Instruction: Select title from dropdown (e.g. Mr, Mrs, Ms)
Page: traveler
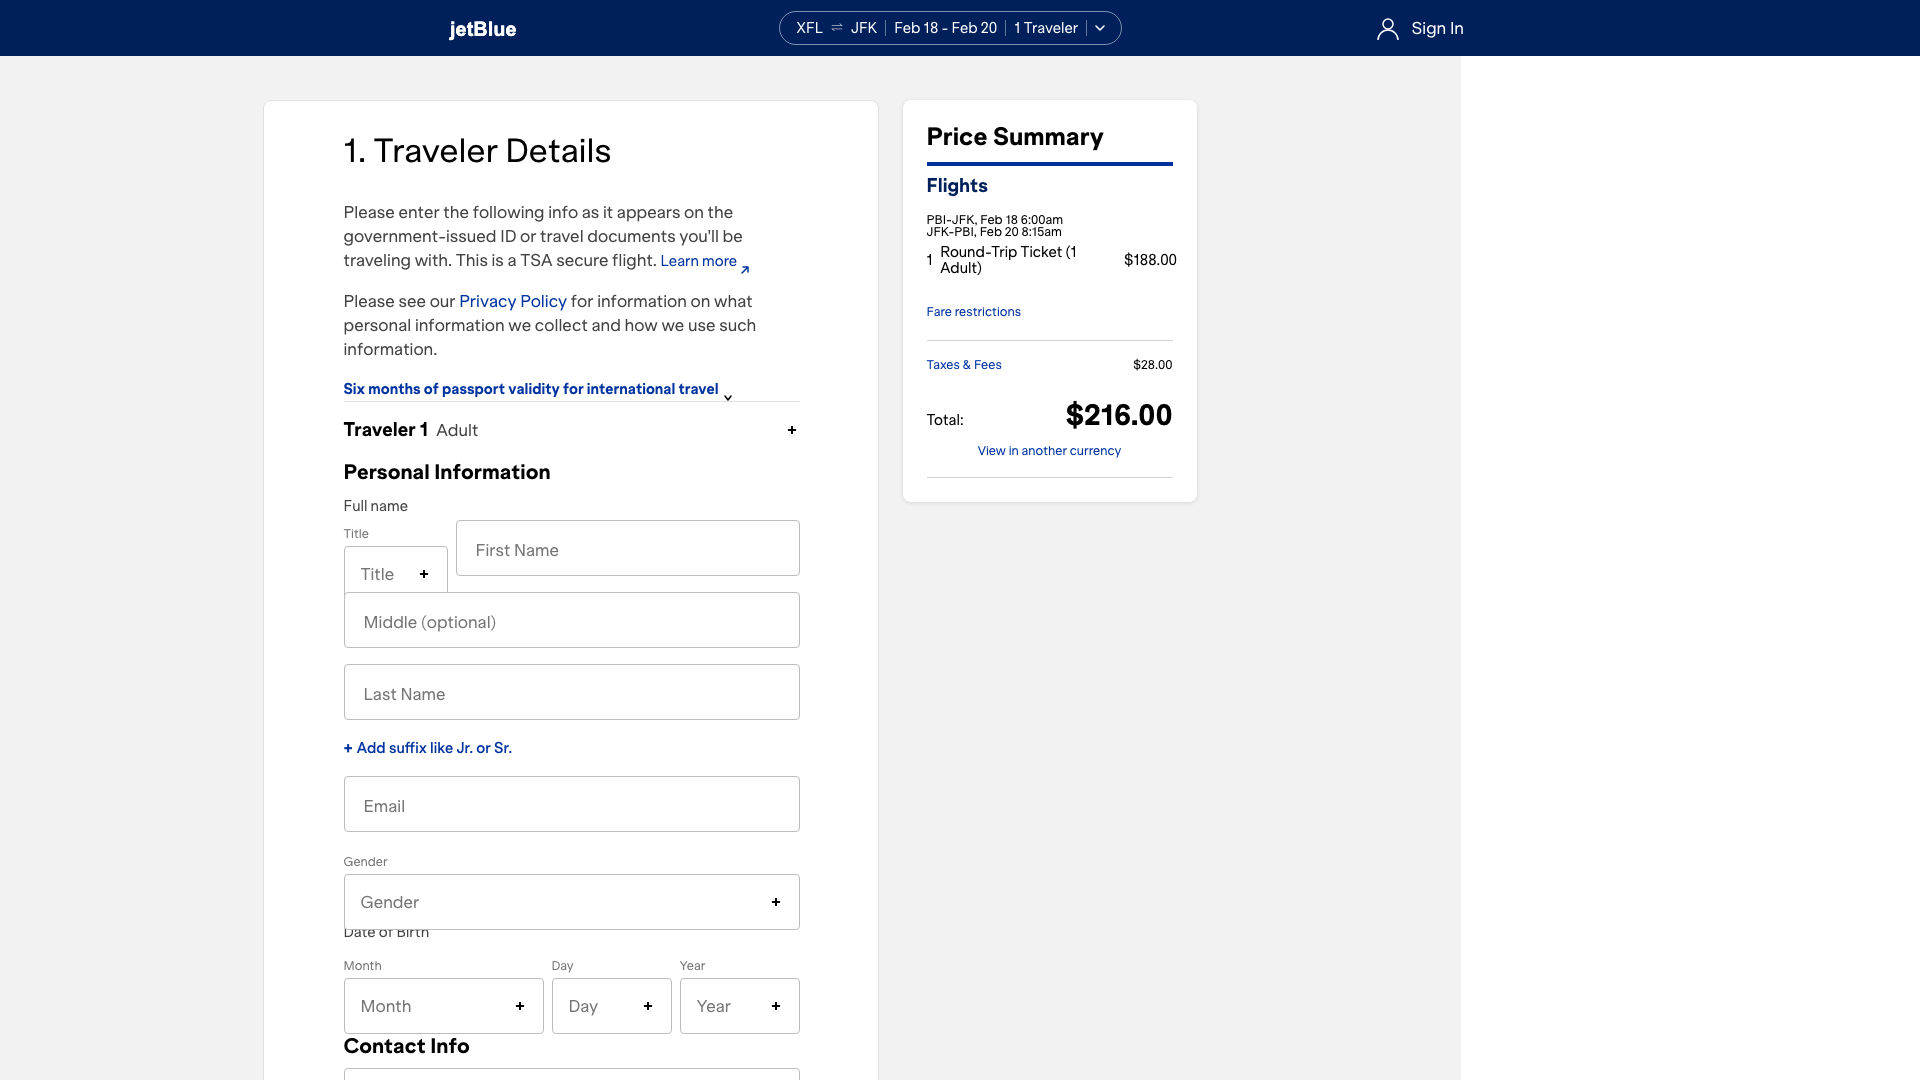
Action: click